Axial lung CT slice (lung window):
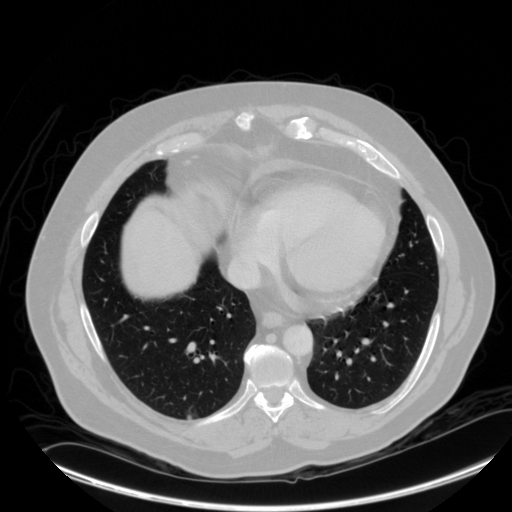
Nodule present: yes
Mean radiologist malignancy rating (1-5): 2.667